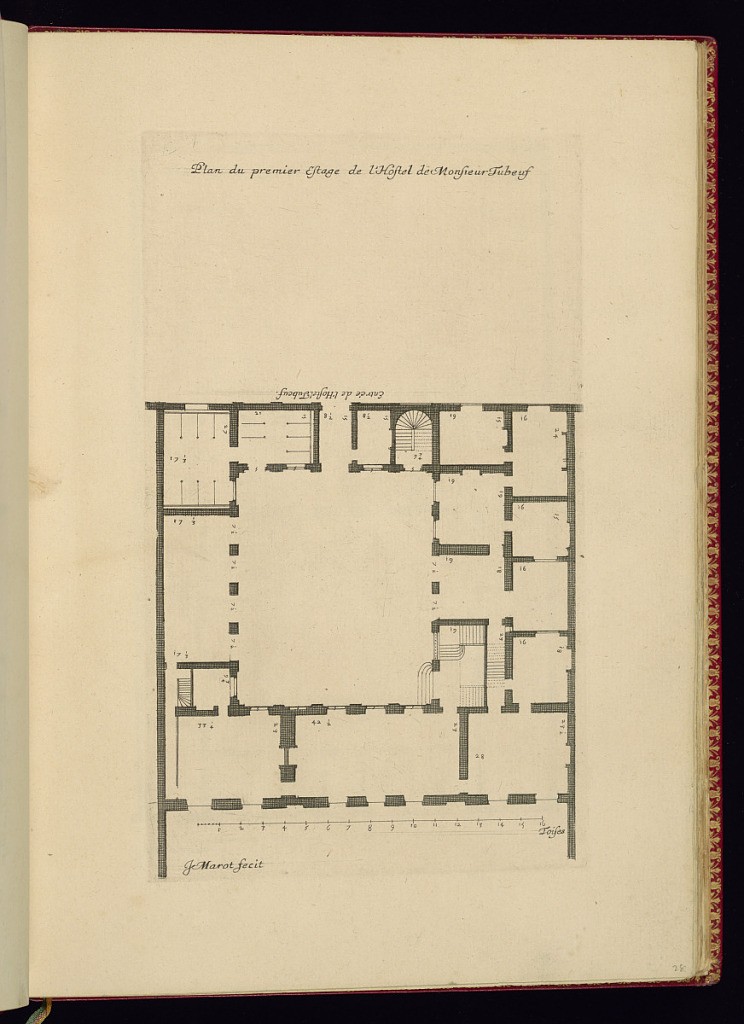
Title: Plan du premier Estage de l’Hostel de Monsieur Tubeuf
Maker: Jean Marot, French, 1619 - 1679
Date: ca.1635–ca.1660
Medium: Etching on laid paper
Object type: Print
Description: Plan for the first floor of a Parisian hôtel particulier (grand house), including the entrance and staircases. A scale below. The plate is titled and signed.